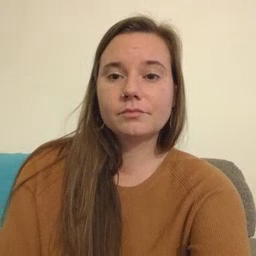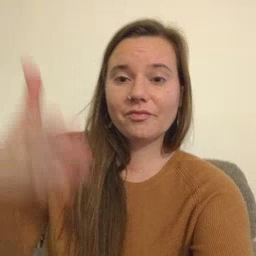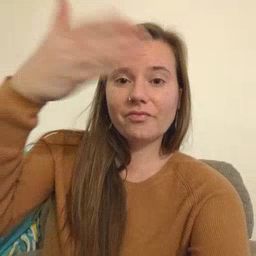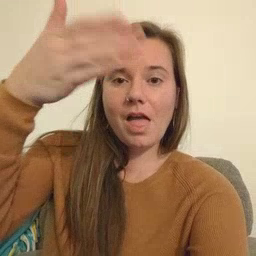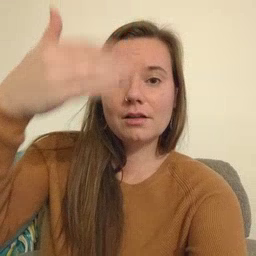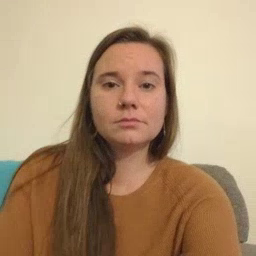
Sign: flag